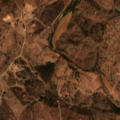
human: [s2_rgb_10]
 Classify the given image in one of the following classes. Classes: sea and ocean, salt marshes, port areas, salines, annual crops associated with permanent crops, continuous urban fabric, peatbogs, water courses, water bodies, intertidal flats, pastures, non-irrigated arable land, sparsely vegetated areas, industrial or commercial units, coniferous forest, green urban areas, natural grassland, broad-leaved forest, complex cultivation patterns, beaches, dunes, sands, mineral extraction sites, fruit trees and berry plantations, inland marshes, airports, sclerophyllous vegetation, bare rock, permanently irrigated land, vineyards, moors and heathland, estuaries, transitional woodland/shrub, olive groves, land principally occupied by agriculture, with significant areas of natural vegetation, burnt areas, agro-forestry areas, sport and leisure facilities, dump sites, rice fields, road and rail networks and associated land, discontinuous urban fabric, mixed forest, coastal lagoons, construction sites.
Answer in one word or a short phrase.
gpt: non-irrigated arable land, pastures, complex cultivation patterns, agro-forestry areas, broad-leaved forest, transitional woodland/shrub